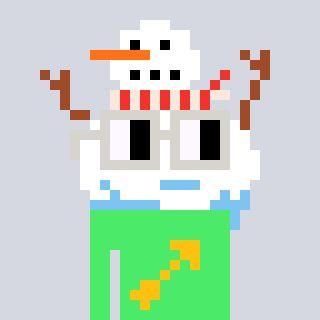
a pixel art character with square light gray glasses, a snowman-shaped head and a teal-colored body on a cool background